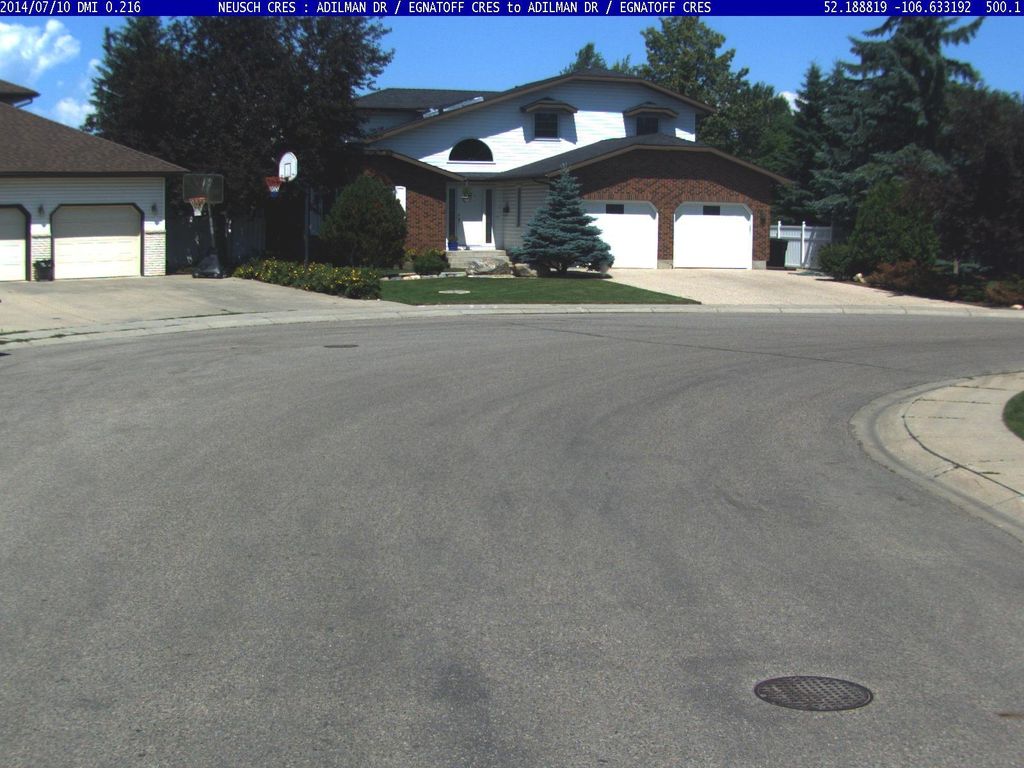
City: saskatoon